Field crop: maize
Growth stage: 2
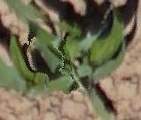
Species: maize